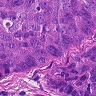
Metastatic tissue present: yes